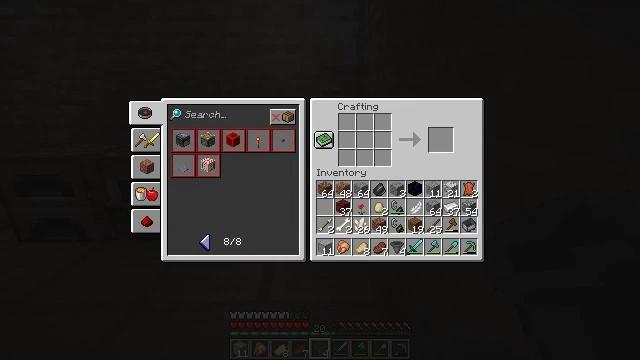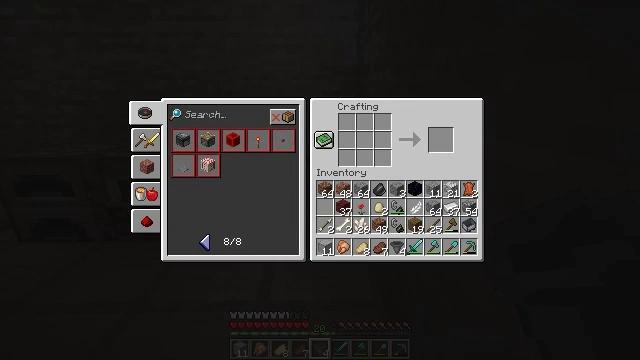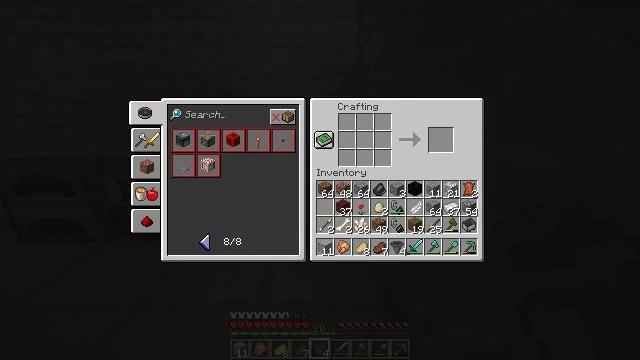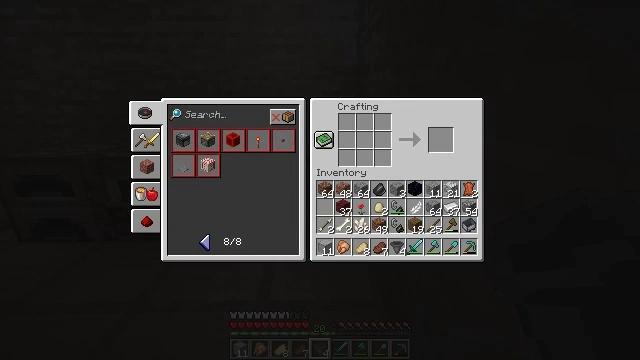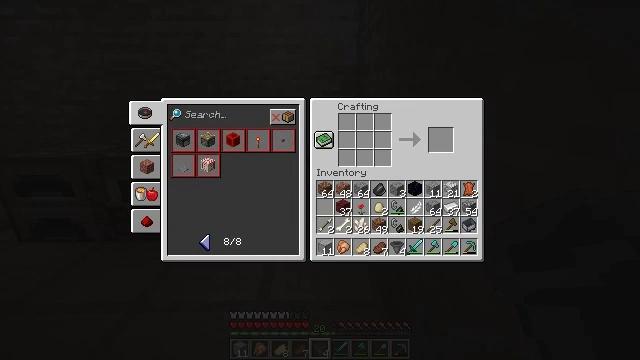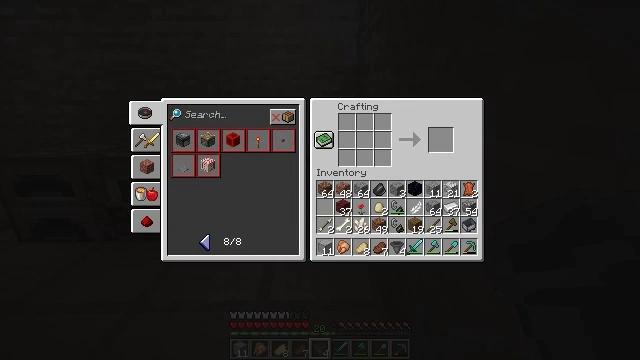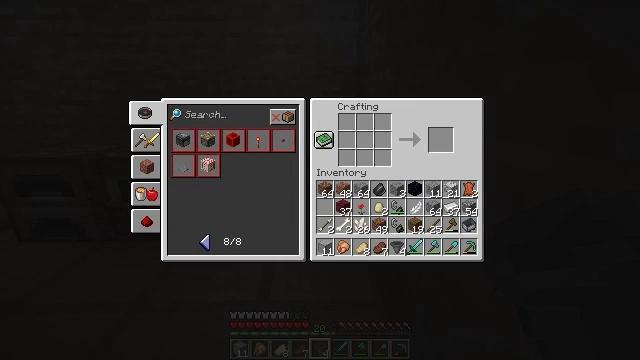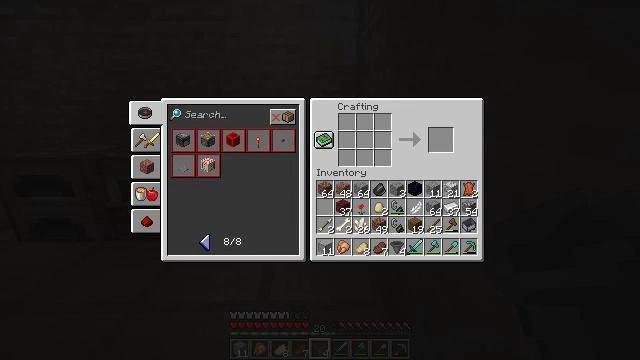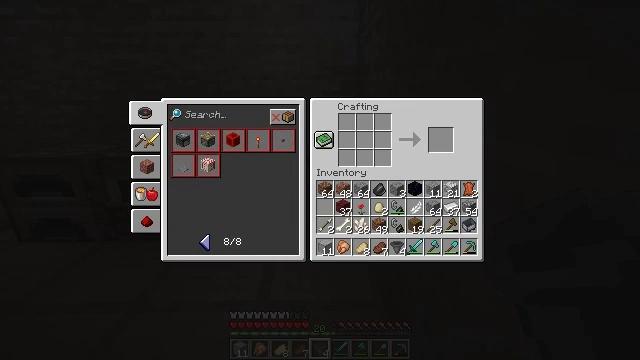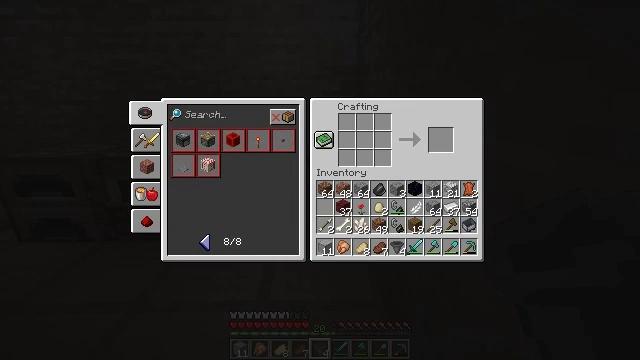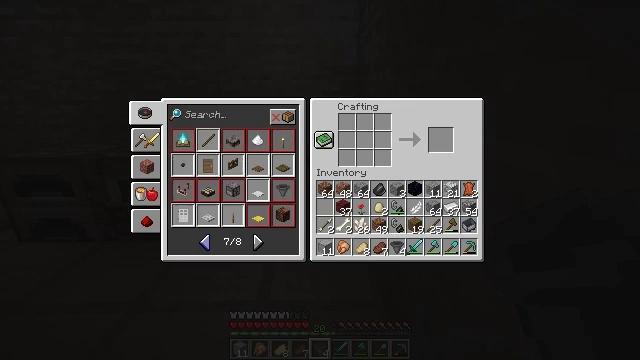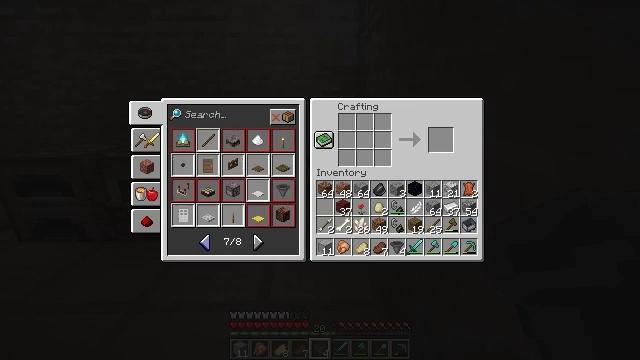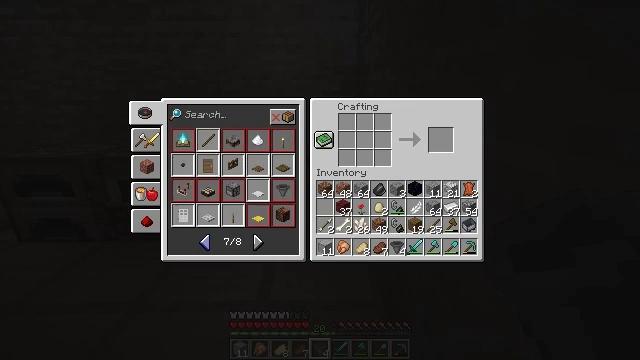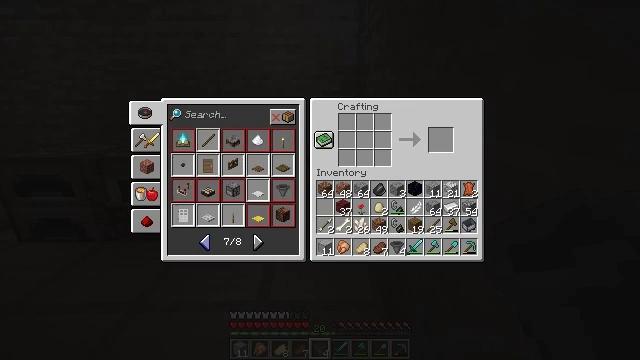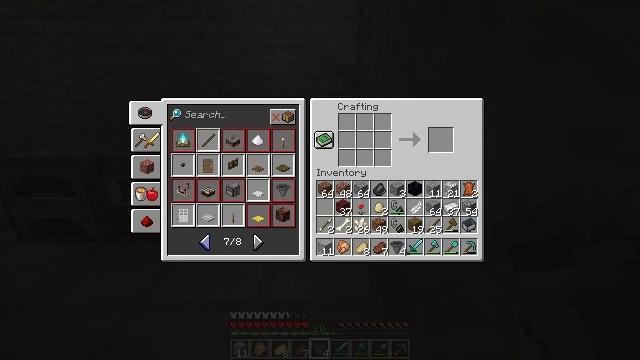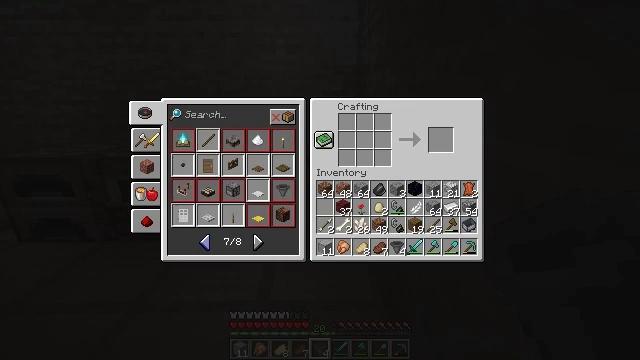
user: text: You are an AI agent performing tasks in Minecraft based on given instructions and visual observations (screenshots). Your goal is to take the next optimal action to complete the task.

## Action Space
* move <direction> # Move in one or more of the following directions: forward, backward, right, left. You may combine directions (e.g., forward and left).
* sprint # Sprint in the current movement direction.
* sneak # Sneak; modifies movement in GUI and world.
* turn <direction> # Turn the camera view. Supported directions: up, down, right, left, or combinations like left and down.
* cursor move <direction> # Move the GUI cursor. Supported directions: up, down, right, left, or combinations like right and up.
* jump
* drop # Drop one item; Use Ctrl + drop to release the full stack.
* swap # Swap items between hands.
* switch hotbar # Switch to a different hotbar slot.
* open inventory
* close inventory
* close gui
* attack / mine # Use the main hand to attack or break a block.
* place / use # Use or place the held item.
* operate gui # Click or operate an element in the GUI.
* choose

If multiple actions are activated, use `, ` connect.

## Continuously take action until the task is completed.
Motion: motion action
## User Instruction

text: Craft the hopper minecart by combining a hopper and minecart.
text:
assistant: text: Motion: no_op
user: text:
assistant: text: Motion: no_op
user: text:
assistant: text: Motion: no_op
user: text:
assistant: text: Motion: no_op
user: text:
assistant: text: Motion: no_op
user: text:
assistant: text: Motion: no_op
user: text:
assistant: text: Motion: no_op
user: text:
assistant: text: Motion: no_op
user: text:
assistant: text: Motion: no_op
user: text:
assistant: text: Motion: attack / mine
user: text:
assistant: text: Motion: attack / mine
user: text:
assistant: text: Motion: attack / mine
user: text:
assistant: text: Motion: no_op
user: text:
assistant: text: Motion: no_op
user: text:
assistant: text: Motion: no_op
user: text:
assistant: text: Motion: no_op
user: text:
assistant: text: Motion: no_op
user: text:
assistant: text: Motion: no_op
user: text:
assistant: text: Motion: no_op
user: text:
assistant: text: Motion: attack / mine
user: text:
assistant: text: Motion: attack / mine
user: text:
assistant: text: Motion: attack / mine
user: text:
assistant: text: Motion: no_op
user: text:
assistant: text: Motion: no_op
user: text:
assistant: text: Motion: no_op
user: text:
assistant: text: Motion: no_op
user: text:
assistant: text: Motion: no_op
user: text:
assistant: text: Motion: attack / mine
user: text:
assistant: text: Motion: attack / mine
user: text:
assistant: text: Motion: attack / mine